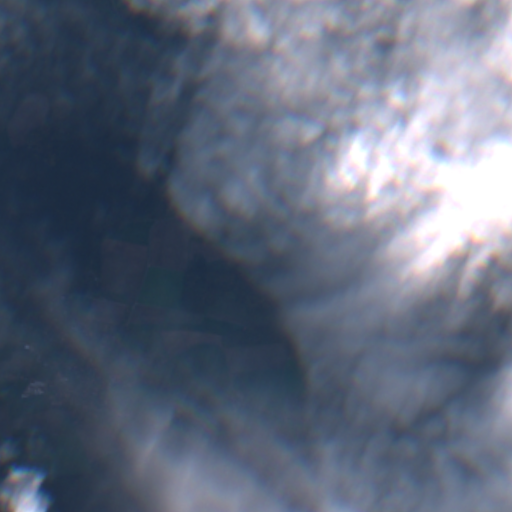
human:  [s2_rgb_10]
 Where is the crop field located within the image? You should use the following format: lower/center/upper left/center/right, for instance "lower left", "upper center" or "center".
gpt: The crop field is located in the upper left of the image.
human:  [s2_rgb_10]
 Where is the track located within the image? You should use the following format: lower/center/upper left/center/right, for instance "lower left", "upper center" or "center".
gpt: There is no track in the image.